Field crop: maize
Growth stage: 2
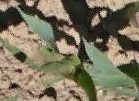
Species: maize